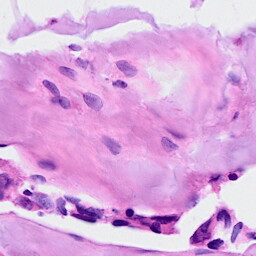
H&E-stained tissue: Breast